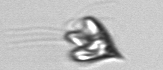
Label: Pyramimonas_longicauda